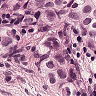
Metastatic tissue present: yes